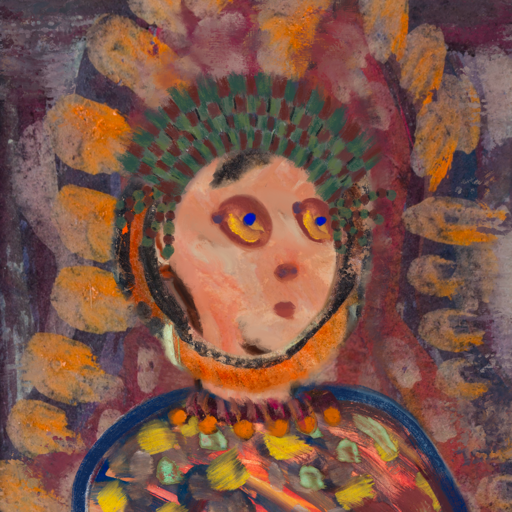
Background: Doll, Head And Neck Side: Roy_Bahadur, Face Side: Mother_And_Son_Son, Bust: Mother_And_Son_Mother, Hair Side: Childish, Head Accessory: After_Raid_Crown, Second Necklace: Blank, Necklace: Doll, Baby: Blank